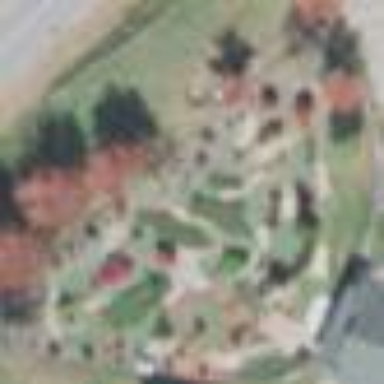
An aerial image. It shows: Miniature golf leisure land.